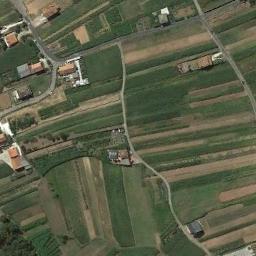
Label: rectangular_farmland